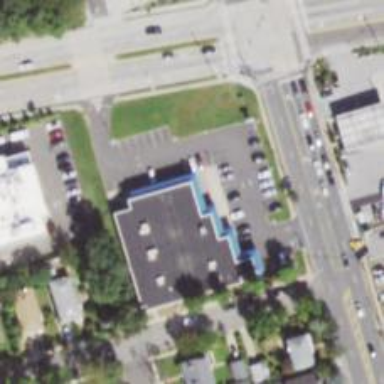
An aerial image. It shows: Pharmacy providing healthcare services.